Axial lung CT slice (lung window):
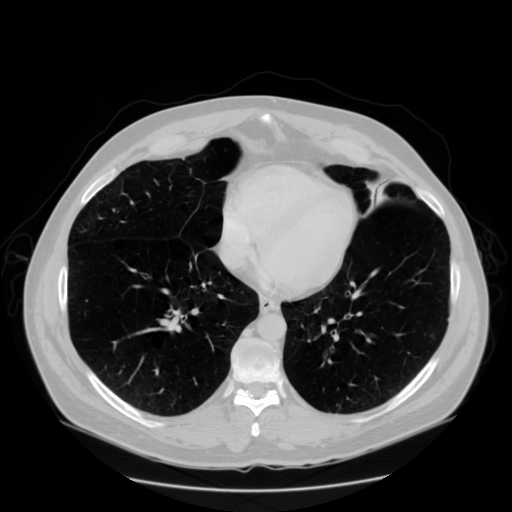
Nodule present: no